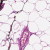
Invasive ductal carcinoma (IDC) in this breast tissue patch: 0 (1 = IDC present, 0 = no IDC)